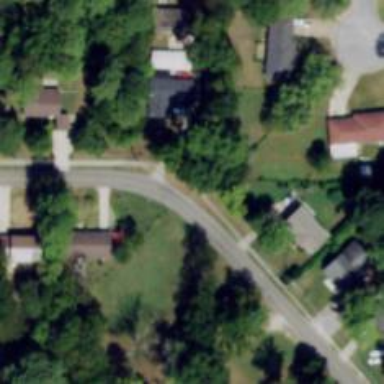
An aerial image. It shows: Residential road with sidewalk on the left side.